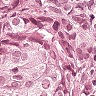
Metastatic tissue present: yes